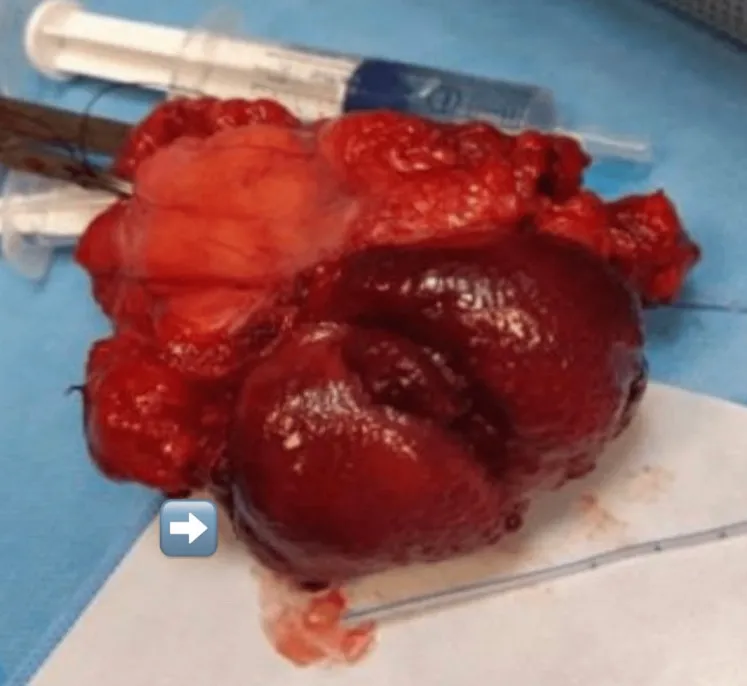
The 7 cm resected tumor with partial cystectomy.
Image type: medical_photograph (other_medical_photograph)